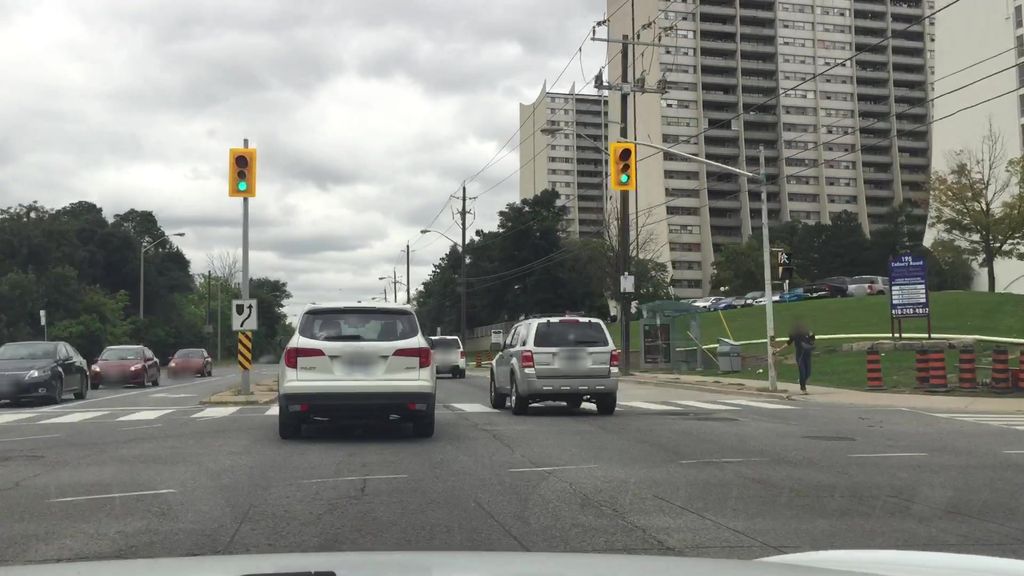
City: toronto